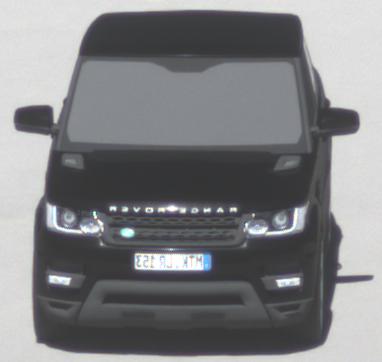
Make: Land Rover
Model: Range Rover Sport 5.0 V8 SC
Detailed model: Range Rover Sport (II)
Model produced from: 2013/09
Model produced until: 2015/07
Doors: 5
Color: black
Road condition: dry road
Daytime: midday
Contrast: high contrast